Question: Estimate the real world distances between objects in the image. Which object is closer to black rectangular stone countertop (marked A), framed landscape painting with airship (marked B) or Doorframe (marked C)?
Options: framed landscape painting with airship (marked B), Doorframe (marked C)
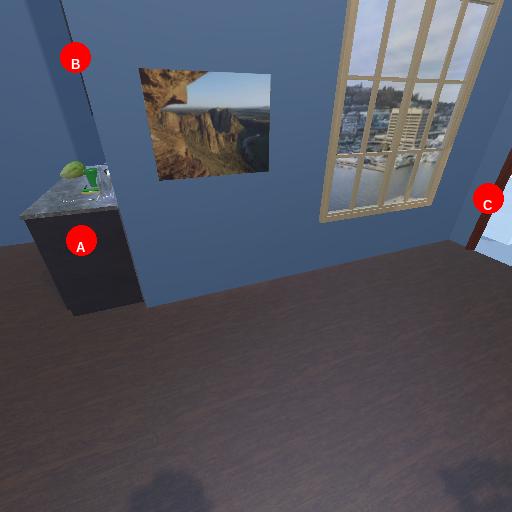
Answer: framed landscape painting with airship (marked B)